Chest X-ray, PA view. Patient: 64 years old, sex M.
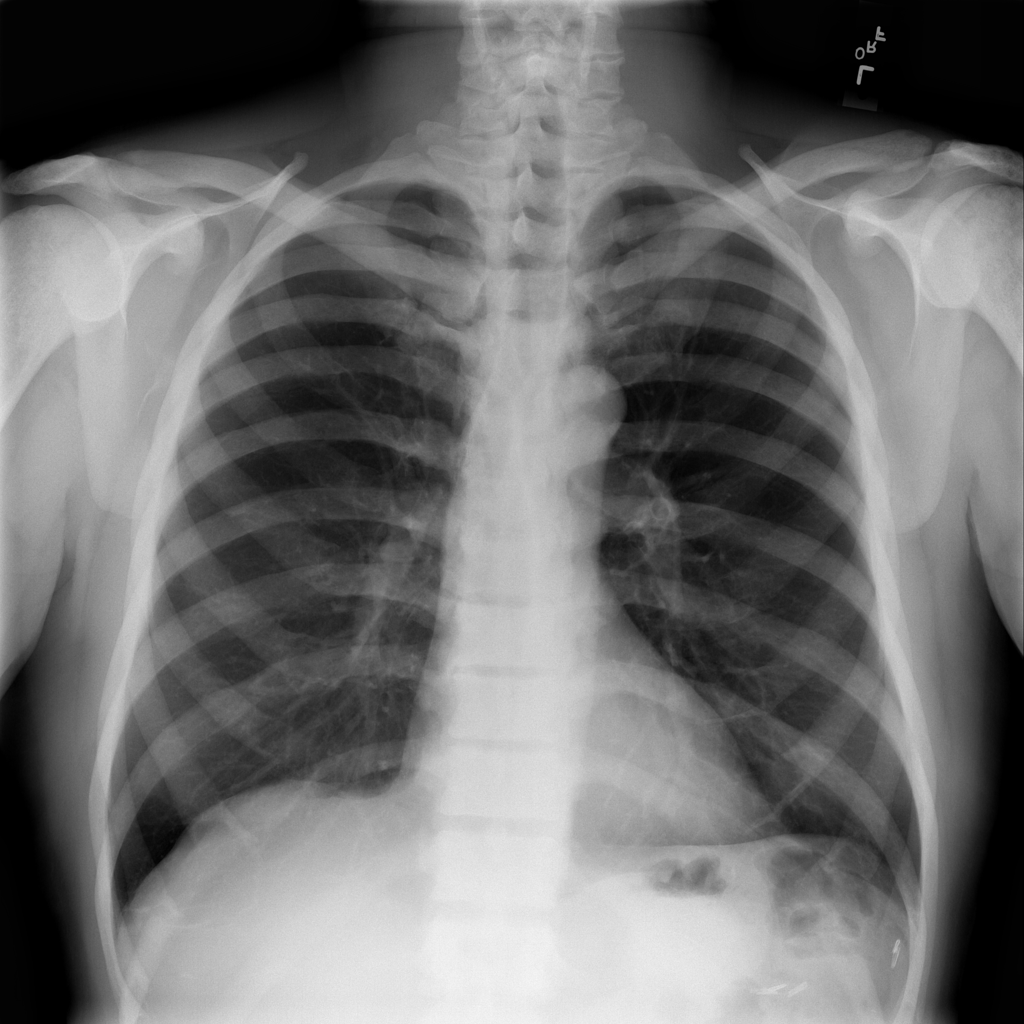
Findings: No Finding